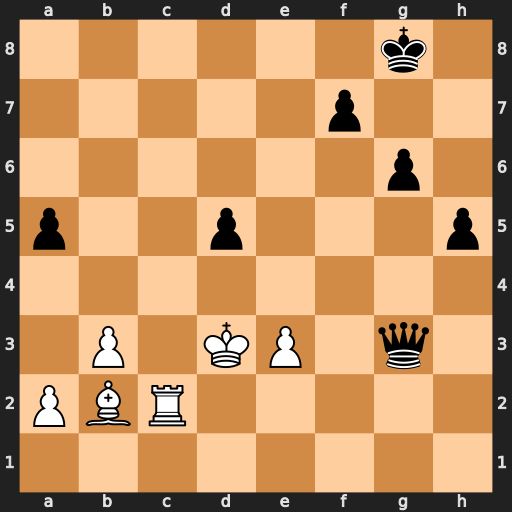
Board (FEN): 6k1/5p2/6p1/p2p3p/8/1P1KP1q1/PBR5/8
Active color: w
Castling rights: -
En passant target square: -
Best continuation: Rc8+ Kh7 Rh8#